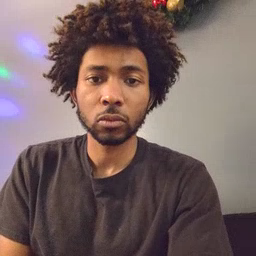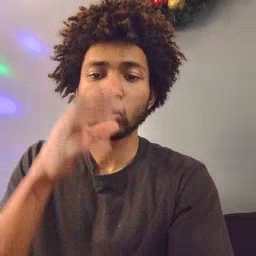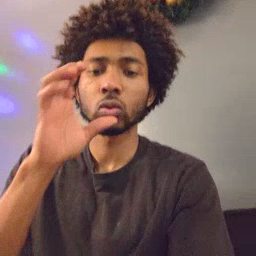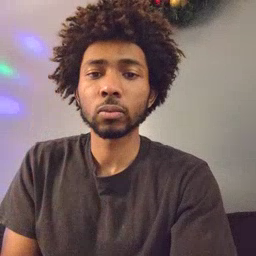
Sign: drink